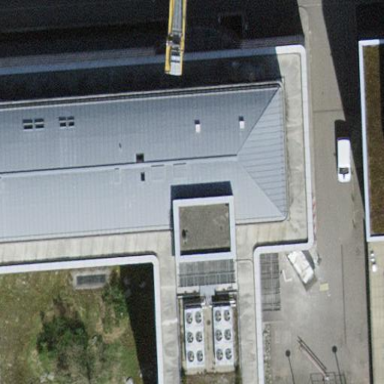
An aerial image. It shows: Commercial building.